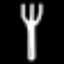
Label: fork